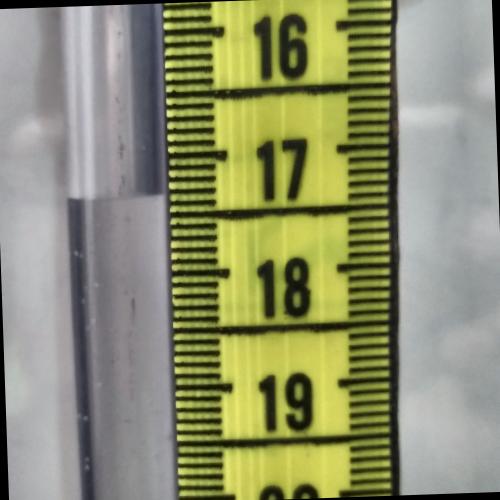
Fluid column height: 17.3 cm